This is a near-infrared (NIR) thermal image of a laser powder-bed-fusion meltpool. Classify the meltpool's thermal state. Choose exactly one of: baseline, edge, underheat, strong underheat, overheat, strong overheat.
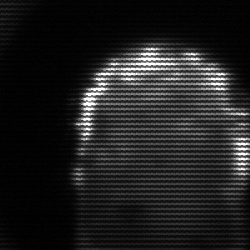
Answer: baseline